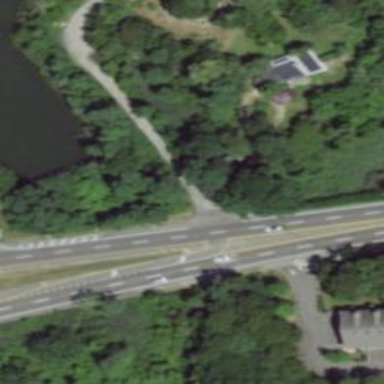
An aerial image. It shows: Asphalt trunk link road.